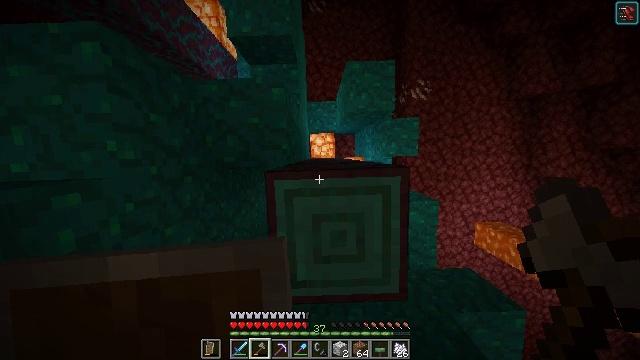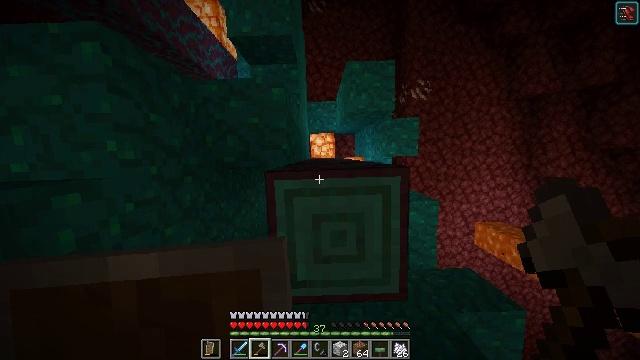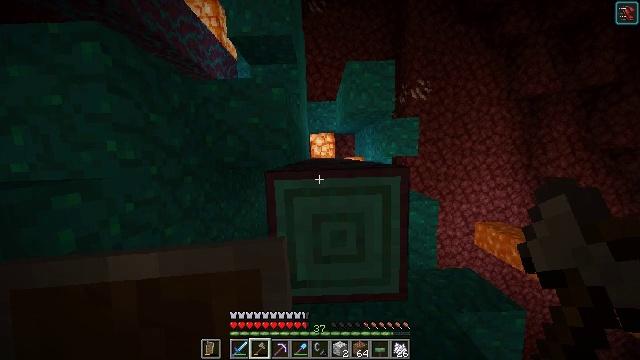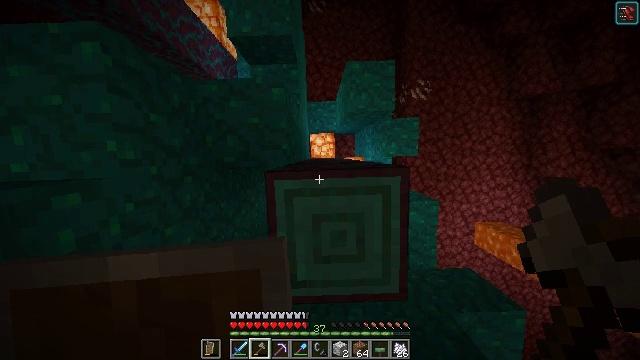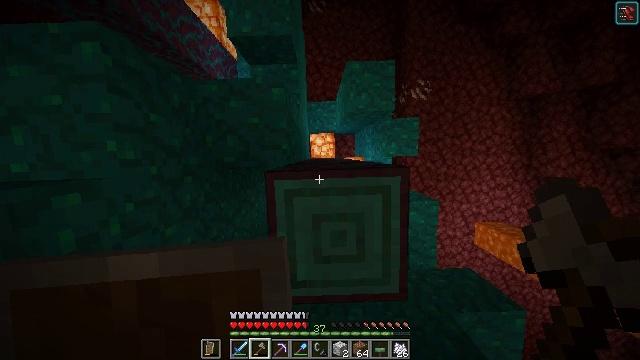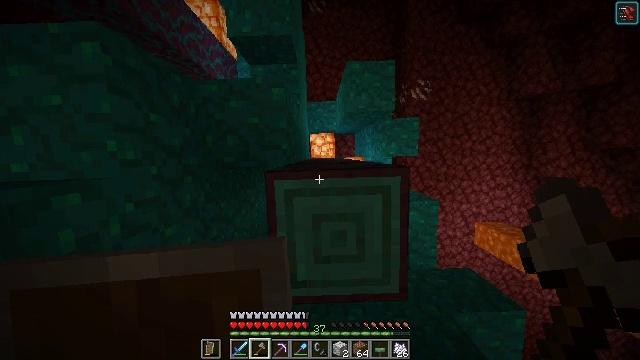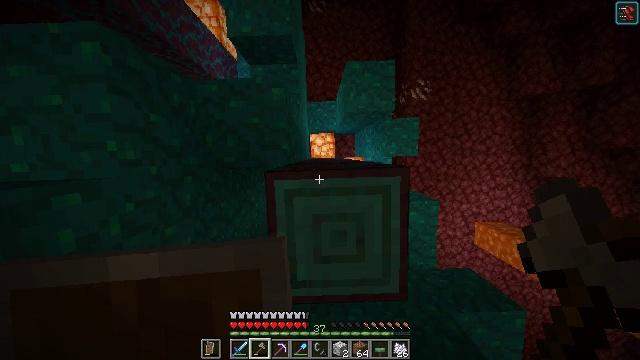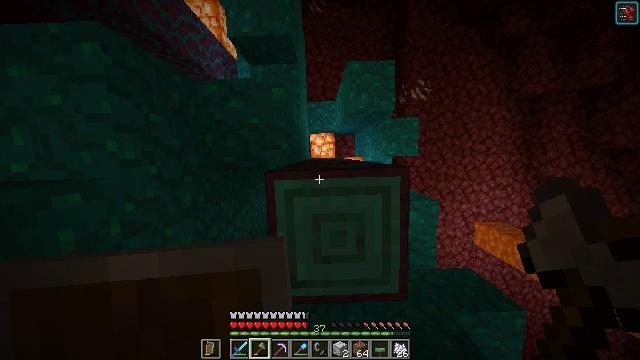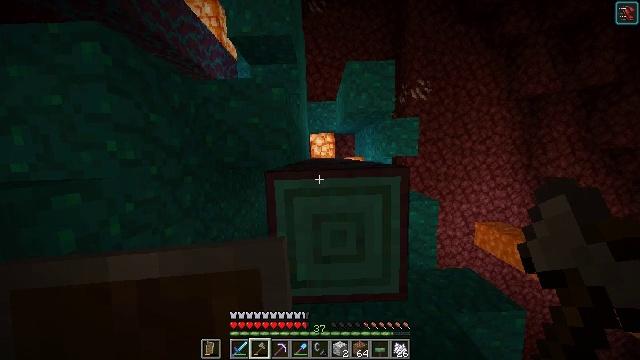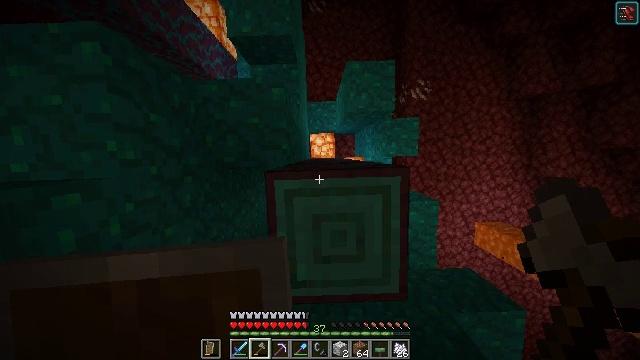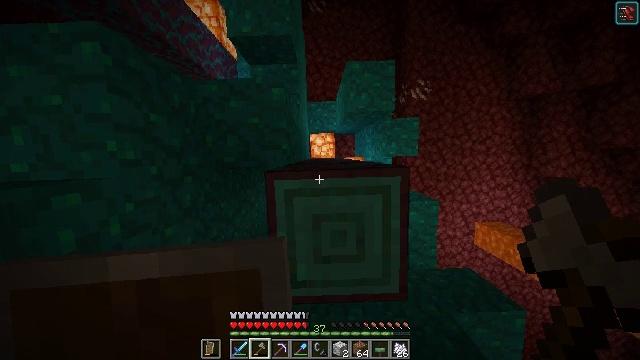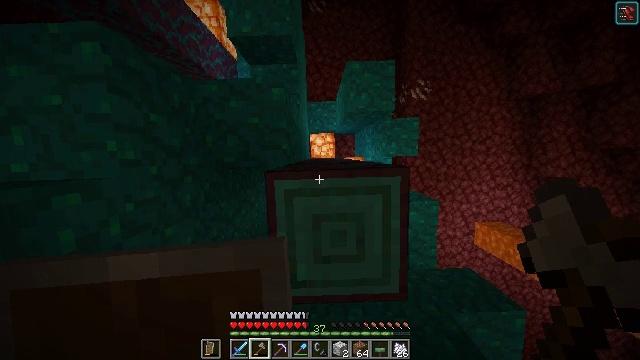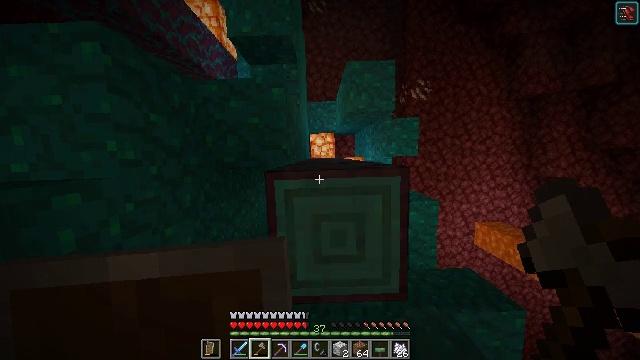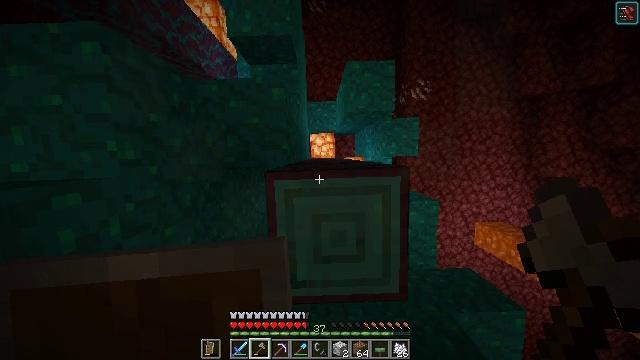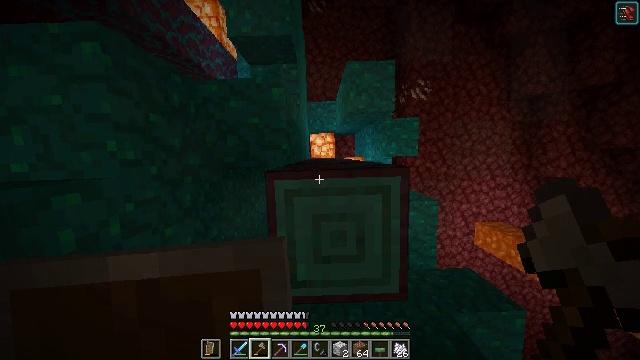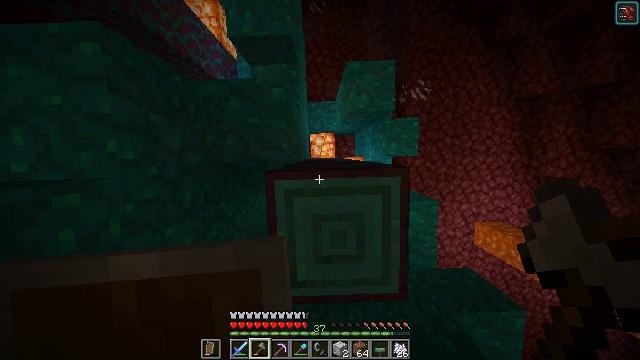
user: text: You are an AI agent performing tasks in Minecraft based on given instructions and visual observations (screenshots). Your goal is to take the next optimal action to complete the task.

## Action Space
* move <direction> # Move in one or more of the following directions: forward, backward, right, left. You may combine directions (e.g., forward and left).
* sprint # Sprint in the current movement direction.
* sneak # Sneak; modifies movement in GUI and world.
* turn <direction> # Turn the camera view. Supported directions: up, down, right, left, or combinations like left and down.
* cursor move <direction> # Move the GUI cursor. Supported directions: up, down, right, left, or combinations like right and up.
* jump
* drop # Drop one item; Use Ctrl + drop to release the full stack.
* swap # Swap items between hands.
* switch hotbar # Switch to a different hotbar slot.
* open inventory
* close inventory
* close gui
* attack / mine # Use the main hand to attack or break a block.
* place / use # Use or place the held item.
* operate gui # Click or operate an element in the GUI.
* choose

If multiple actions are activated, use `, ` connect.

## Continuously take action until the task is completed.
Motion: motion action
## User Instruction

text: Destroy the warped stem to gather materials.
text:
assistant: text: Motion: no_op
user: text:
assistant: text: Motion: no_op
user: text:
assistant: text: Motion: no_op
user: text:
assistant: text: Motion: no_op
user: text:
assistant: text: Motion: no_op
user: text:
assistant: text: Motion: no_op
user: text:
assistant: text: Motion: no_op
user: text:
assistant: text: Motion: no_op
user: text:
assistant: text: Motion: no_op
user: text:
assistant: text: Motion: no_op
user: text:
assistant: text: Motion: no_op
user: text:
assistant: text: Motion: no_op
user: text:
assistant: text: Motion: no_op
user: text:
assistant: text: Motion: no_op
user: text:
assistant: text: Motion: no_op
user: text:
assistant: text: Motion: no_op
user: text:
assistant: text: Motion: no_op
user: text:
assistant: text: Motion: no_op
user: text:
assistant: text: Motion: no_op
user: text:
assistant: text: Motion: no_op
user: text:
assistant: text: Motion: no_op
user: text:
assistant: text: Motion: no_op
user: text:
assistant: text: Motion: no_op
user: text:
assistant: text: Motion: no_op
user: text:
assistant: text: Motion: no_op
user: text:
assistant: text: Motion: no_op
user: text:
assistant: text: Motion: no_op
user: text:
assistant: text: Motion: no_op
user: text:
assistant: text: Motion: no_op
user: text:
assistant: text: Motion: no_op